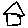
Label: house